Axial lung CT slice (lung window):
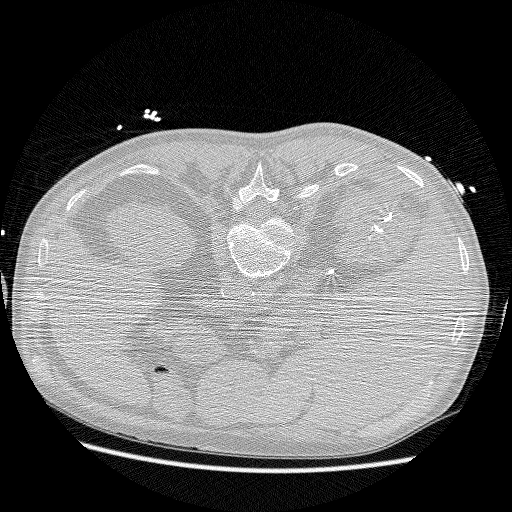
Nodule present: no